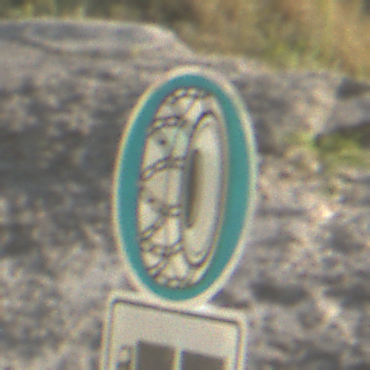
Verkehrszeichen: SchneekettenVorgeschrieben
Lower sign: HinweisDurchSinnbild16
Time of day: MorningAfternoon
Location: Outdoor (Nature)
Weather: PartlyCloudy
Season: NotSpecified
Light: Natural